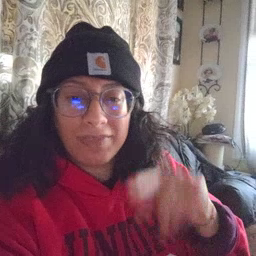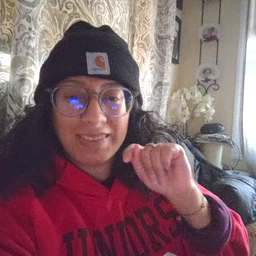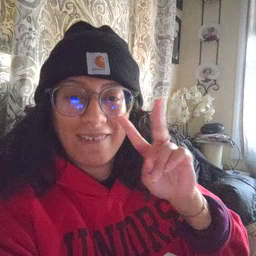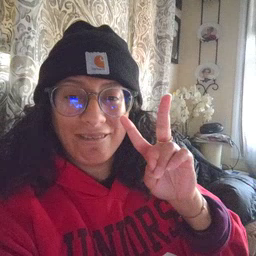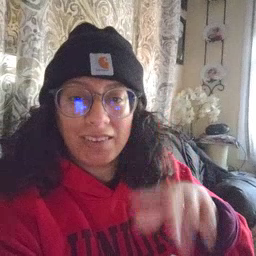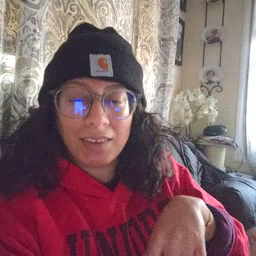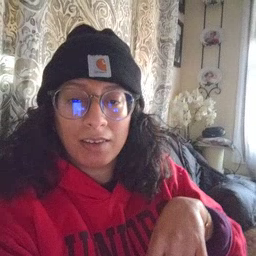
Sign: TV